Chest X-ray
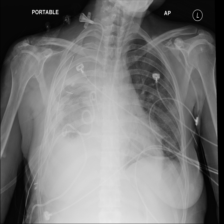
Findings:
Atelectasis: negative
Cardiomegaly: negative
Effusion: negative
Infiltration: negative
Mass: negative
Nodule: negative
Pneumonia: negative
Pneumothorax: negative
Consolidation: negative
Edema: negative
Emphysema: negative
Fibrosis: negative
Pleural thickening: negative
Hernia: negative